Field crop: tomato
Growth stage: 1
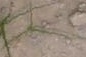
Species: cyperus